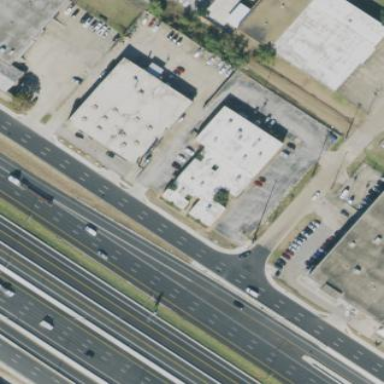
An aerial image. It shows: Commercial building.